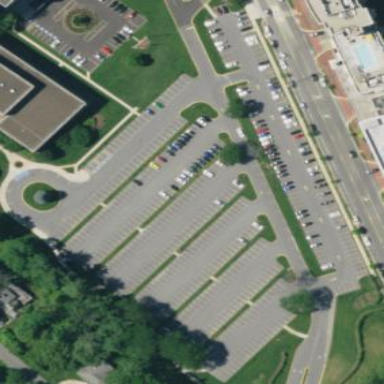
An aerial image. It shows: Parking area.